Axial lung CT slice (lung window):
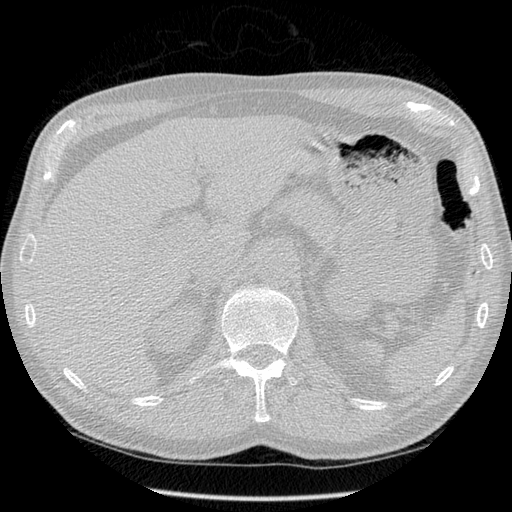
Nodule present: no